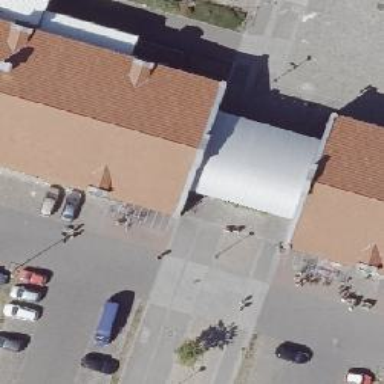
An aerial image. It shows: View of roof of building.